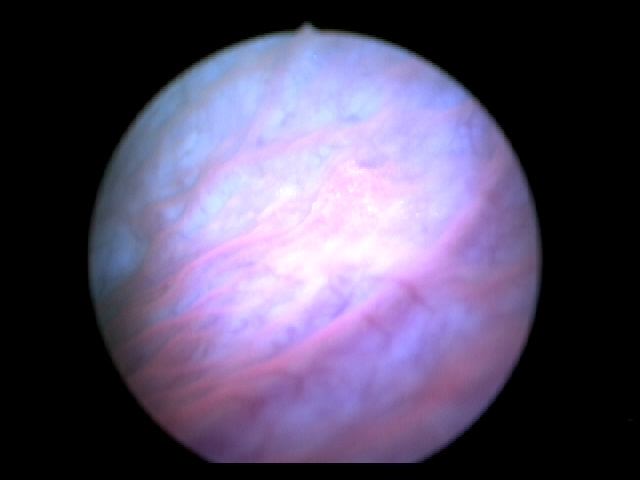
Modality: BLC
Class: Non-malignant
Subclass: BenignNOS
Lesion: L2
Morphology: Non-papillary
Bladder cancer association: No